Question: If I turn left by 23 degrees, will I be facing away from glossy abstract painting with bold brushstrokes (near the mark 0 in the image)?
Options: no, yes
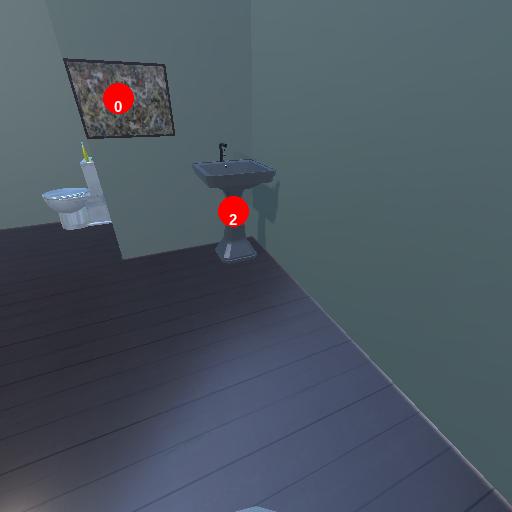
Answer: no